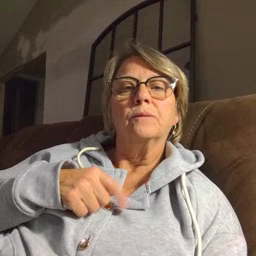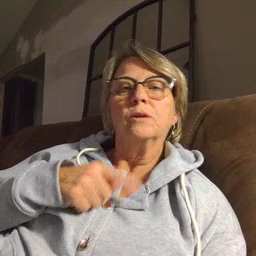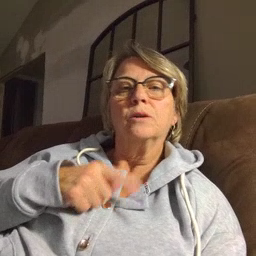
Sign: horse